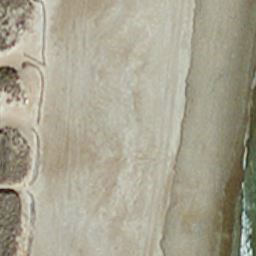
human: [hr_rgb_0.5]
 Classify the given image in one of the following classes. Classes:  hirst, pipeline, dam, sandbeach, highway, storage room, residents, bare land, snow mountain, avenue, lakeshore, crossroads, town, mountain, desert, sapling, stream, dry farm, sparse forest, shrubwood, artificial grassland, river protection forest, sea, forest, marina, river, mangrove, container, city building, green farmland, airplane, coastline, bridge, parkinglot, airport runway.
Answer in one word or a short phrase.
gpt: sandbeach